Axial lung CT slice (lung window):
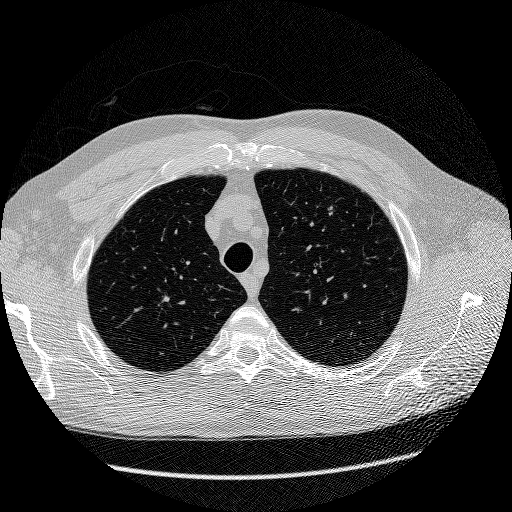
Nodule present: no